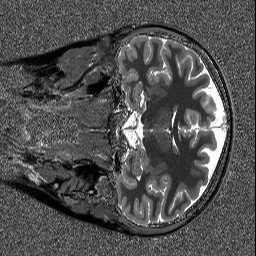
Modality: T1map
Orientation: coronal
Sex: female